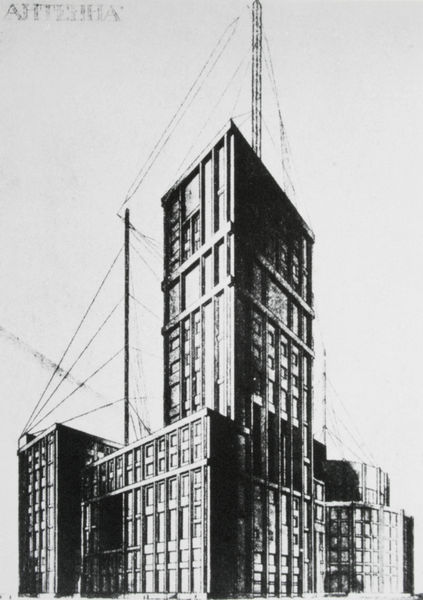
Titel: Palast der Arbeit, Wettbewerbsentwurf
Künstler: Alexander Wesnin
Standort: Moskau
Schlagwörter: himmel, schatten, dreieck, fenster, glas, licht, schwarz, skizze, weiss, zeichnung, gebäude, haus, architektur, turm, ecke, schlagschatten, ansicht, fassade, fassaden, perspektive, studie, mast, moderne, russland, grafik, graphik, seile, wände, tusche, stangen, kohle, scheiben, entwurf, bauhaus, risalit, etagen, geschosse, plan, fäden, stockwerke, kanten, geometrie, avantgarde, antenne, russisch, architekt, antennen, drähte, froschperspektive, komplex, hochhaus, eckansicht, über eck, chicago, architket, funkhaus